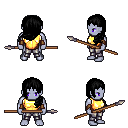
a pixel art fantasy rpg character, male body template, dark elf, purple skin, gold chest armor, metal pants, black left-swept hairstyle, cloth bracers, spear, four views (front, back, left, right), 2x2 character sprite sheet, small pixel art, hard edges, no anti-aliasing